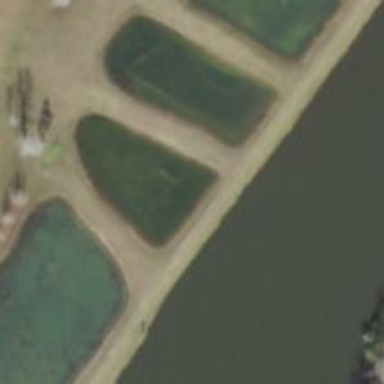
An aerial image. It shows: Area dedicated to aquaculture.